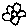
Label: flower